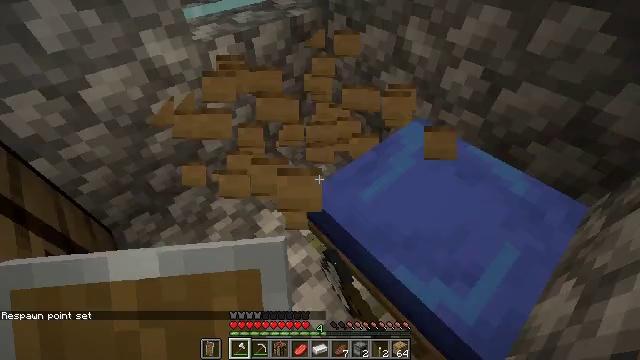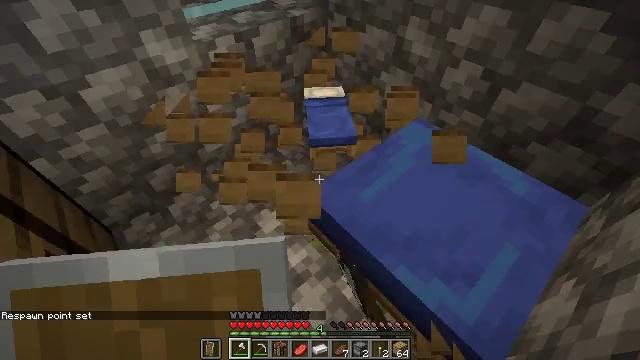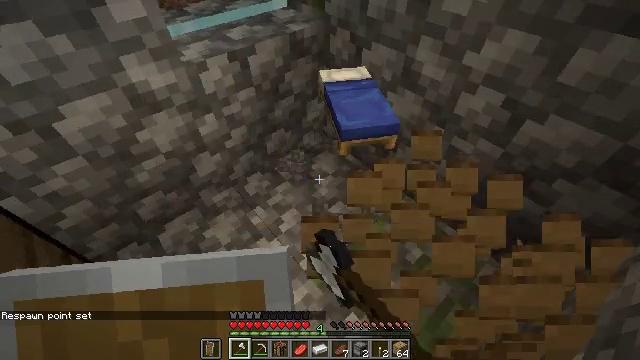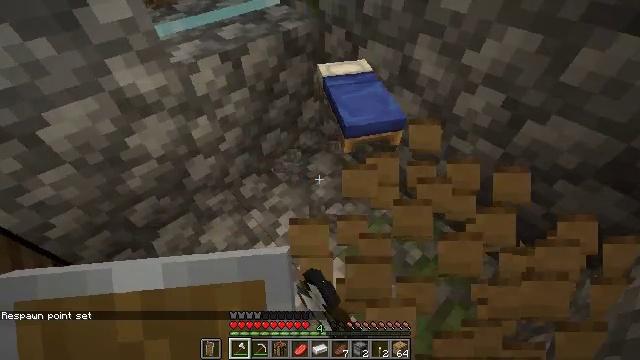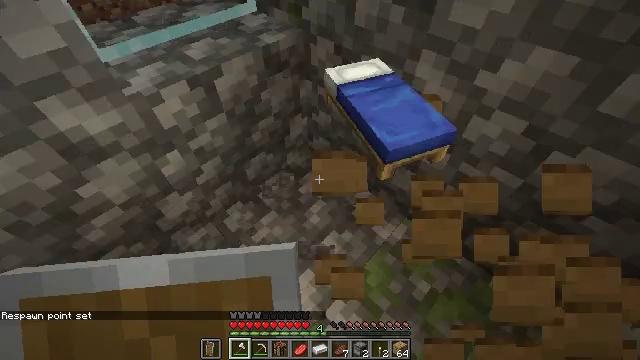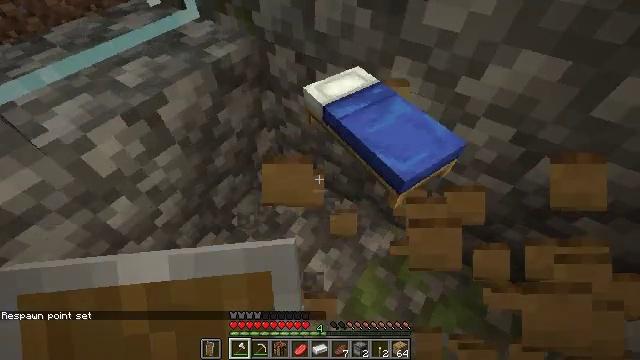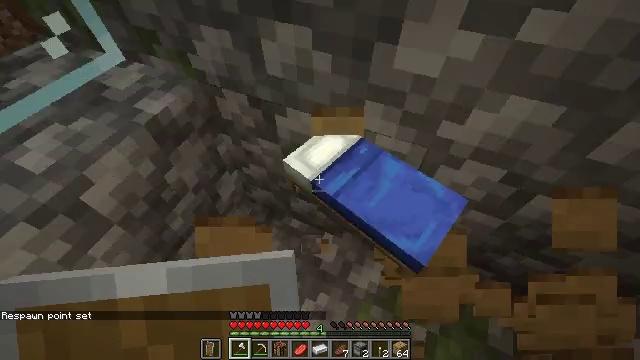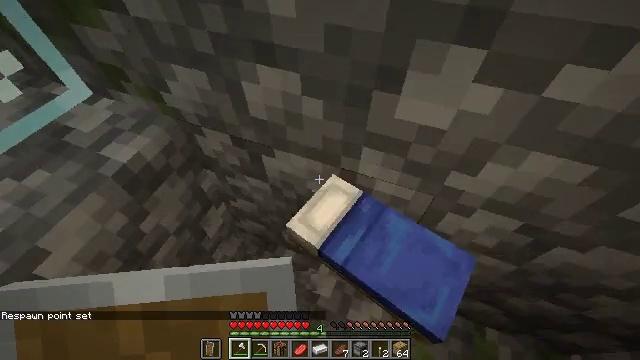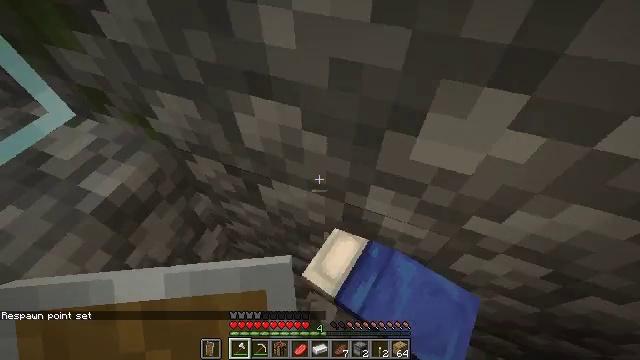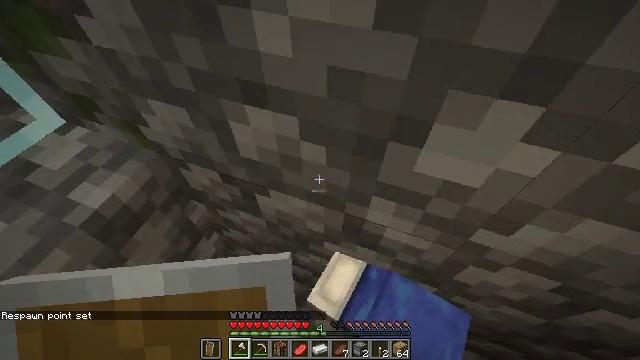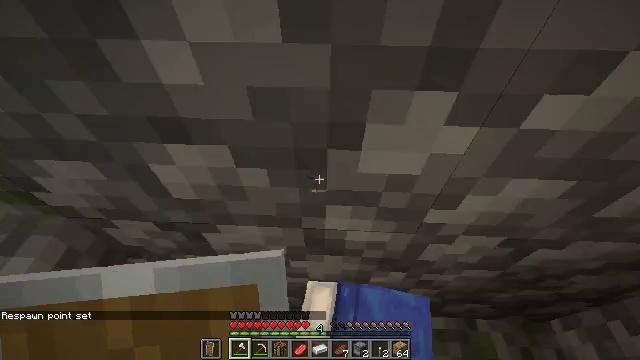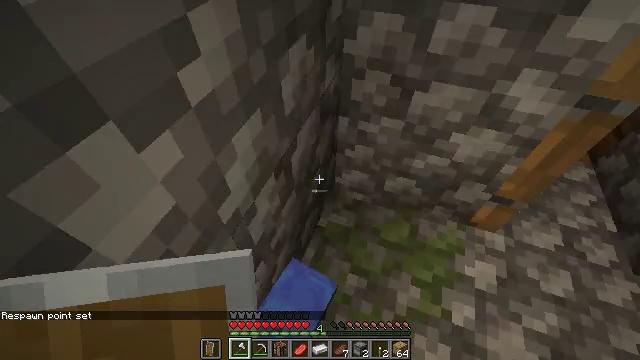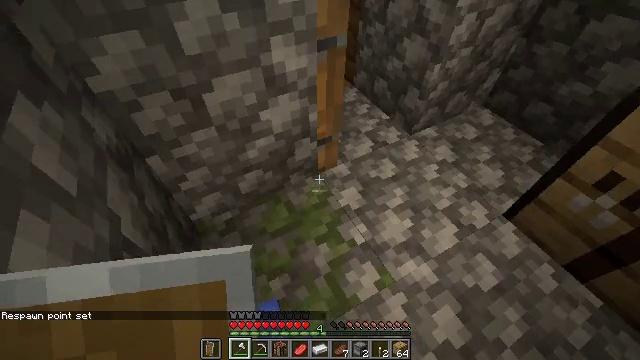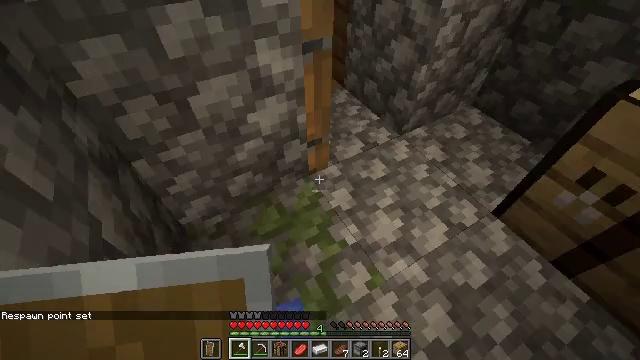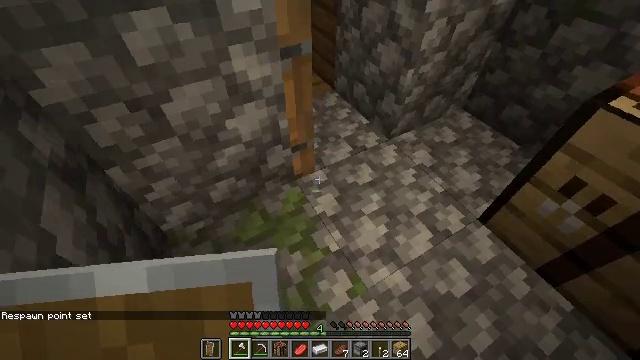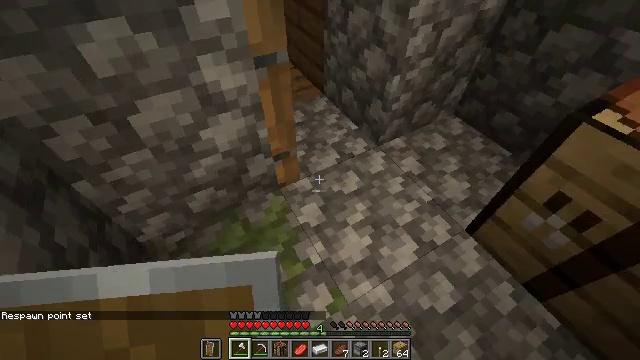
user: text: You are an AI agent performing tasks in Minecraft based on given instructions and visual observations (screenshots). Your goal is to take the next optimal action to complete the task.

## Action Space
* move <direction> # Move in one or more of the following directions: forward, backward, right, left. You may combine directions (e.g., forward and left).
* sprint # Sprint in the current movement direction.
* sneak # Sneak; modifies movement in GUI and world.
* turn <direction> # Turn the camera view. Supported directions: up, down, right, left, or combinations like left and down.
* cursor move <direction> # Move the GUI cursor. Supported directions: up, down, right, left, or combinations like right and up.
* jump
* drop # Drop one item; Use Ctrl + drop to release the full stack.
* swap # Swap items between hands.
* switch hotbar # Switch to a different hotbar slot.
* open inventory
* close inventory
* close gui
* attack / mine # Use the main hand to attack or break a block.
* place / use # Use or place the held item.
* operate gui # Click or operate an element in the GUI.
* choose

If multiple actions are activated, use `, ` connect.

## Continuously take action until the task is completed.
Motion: motion action
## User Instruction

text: Mine the purple bed.
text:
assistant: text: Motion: move forward, attack / mine
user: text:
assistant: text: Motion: move forward, attack / mine
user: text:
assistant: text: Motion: move forward, turn right, attack / mine
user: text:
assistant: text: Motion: move forward, turn right and down, attack / mine
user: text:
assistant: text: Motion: move forward, turn right and down
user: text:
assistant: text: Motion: move forward, turn right
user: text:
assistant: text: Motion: move forward, turn right
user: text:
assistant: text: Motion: no_op
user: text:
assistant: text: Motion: no_op
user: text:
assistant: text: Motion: turn right and up
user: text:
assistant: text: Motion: turn right
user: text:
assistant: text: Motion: turn right
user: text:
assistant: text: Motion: move right, turn right
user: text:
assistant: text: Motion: move forward and move right
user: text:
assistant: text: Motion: move forward and move right
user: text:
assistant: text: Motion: move forward and move right, turn left
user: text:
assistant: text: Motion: move forward and move right, sprint, turn left and up
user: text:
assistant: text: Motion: move forward and move right, sprint
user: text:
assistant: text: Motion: move forward and move right, sprint, turn left
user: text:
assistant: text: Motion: move forward, sprint, turn left and up
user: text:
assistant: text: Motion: move forward, sprint, turn left and up
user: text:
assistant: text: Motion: move forward, sprint, turn left
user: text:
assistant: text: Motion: move forward, sprint
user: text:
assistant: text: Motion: move forward, sprint, turn left
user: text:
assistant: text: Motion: move forward, sprint, turn left
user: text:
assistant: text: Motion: move forward, sprint, turn left
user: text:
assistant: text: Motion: move forward, sprint, turn left
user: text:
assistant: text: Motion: move forward, sprint
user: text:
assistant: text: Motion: move forward, sprint
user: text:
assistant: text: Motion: move forward, sprint, turn up